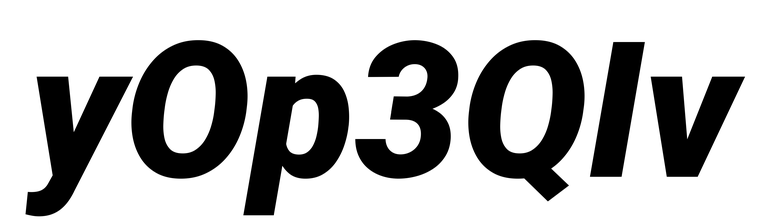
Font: Roboto-Italic_Black_Italic